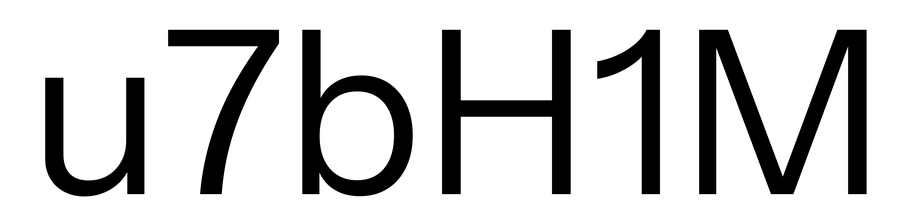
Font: InstrumentSans_Regular